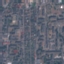
Land use / land cover class: Residential